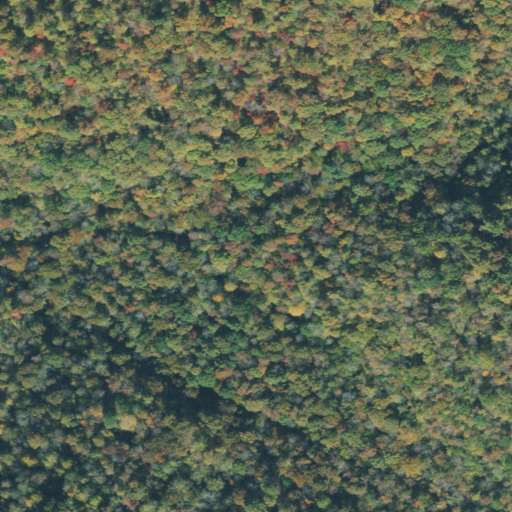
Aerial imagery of valley in Tennessee named Corn Branch Cove containing deciduous forest and woody wetlands